The image is the raw time-domain waveform of a rolling-element bearing's vibration signal. Based on the visible evidence, which condition applies: normal, inner_race, outer_race, ball?
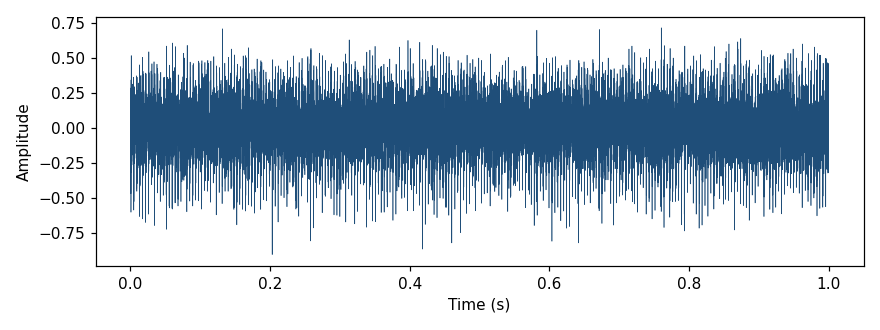
Answer: outer_race